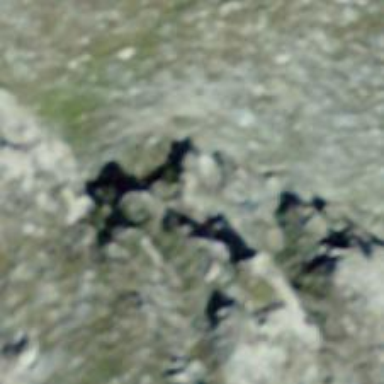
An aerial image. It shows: Natural cliff.